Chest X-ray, PA view. Patient: 43 years old, sex M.
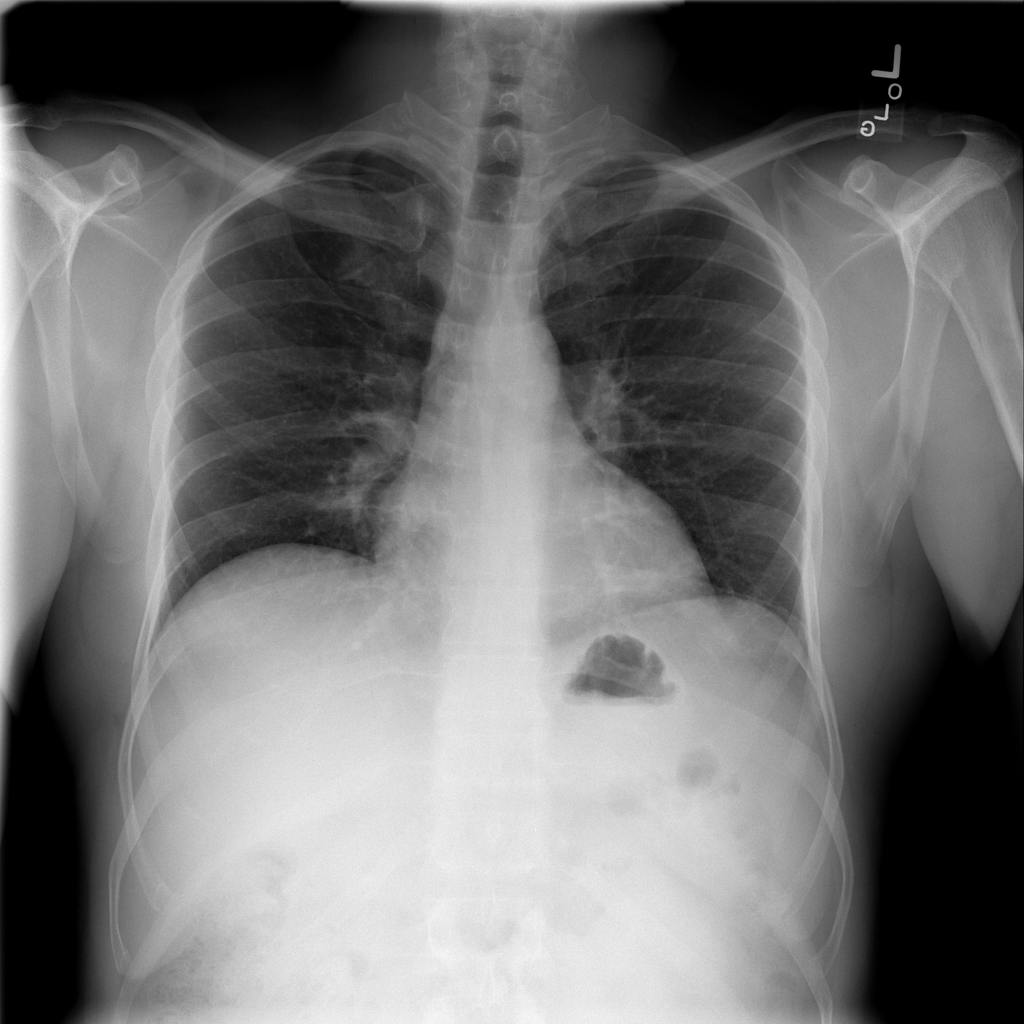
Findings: No Finding